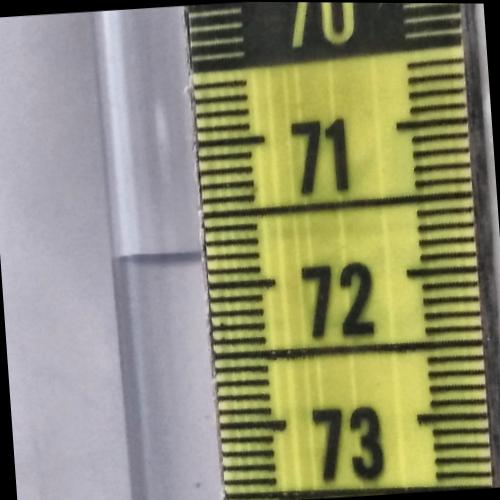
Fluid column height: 71.8 cm